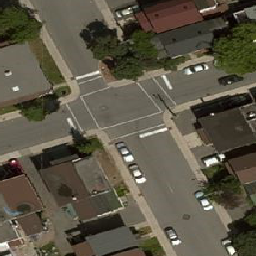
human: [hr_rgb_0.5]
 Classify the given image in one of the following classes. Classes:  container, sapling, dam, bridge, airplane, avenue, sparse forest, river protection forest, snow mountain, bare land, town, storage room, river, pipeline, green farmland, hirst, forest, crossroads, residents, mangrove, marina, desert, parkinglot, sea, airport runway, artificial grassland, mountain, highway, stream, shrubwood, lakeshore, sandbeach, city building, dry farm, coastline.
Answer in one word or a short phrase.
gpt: crossroads